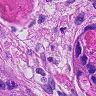
Metastatic tissue present: yes